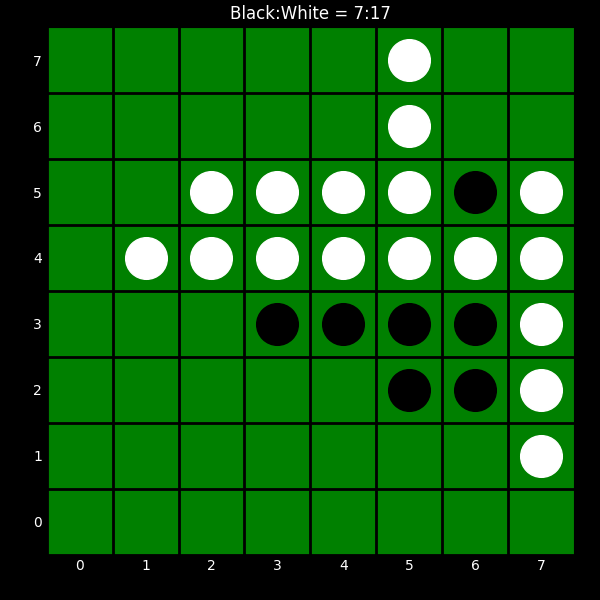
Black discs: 7
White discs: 17